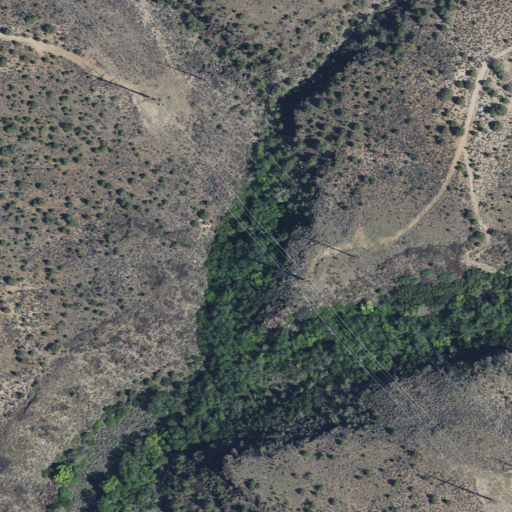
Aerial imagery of valley in Utah named Kane Spring Draw containing shrub, evergreen forest, and woody wetlands